Interaction volume radius: 5 \u00c5
Interaction volume height: 15 \u00c5
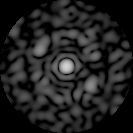
Disorder parameter: 0.683